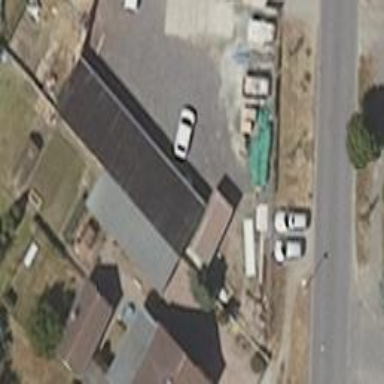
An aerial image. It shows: Group of garages.